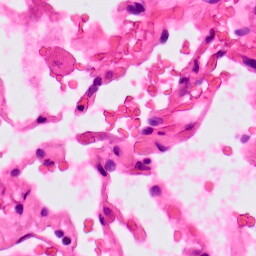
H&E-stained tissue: Lung